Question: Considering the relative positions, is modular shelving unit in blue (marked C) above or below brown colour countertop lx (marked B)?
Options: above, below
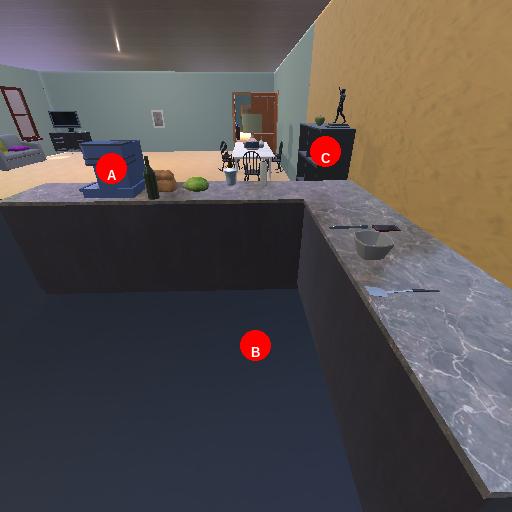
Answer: above